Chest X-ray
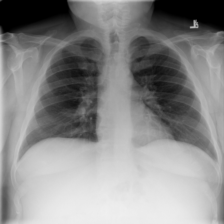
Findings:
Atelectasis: negative
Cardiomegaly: negative
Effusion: negative
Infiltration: negative
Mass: negative
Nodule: negative
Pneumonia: negative
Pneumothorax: negative
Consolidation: negative
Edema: negative
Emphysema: negative
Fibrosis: negative
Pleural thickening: negative
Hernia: negative